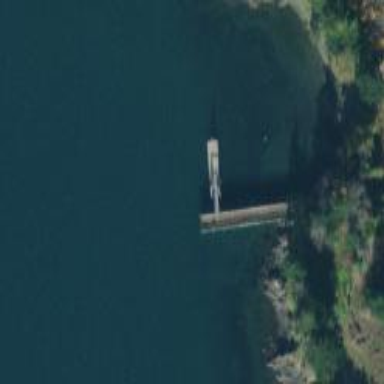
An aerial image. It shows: Man-made pier.